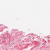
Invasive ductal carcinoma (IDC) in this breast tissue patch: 0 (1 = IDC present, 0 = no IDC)